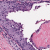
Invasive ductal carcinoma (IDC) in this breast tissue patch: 0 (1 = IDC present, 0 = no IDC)